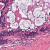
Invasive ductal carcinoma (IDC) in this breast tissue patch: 0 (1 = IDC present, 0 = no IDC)